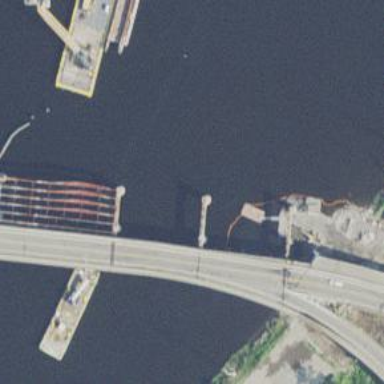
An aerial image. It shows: Bridge supported by piers.